Aerial crown-view tile of a tropical tree (Barro Colorado Island, Panama), acquired 20241216:
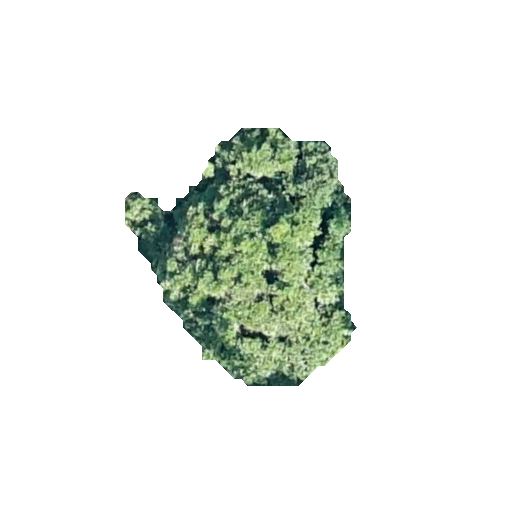
Species: Alseis blackiana
GBIF accepted scientific name: Alseis blackiana
Crown area: 57.903 m²